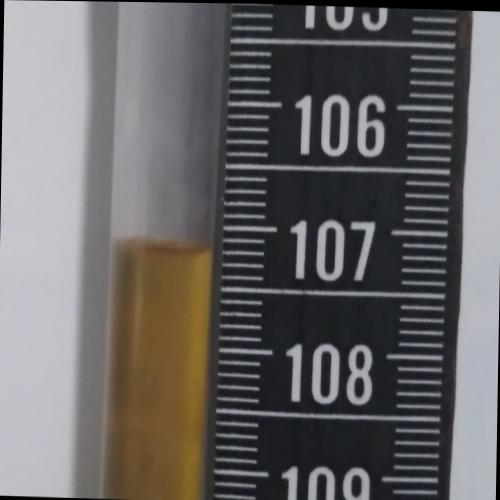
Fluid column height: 107.2 cm